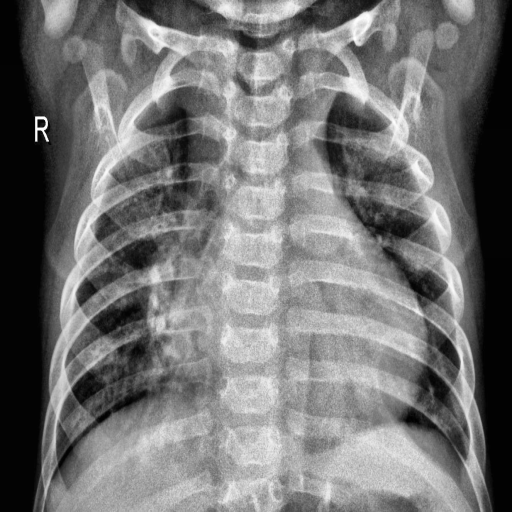
Finding: PNEUMONIA